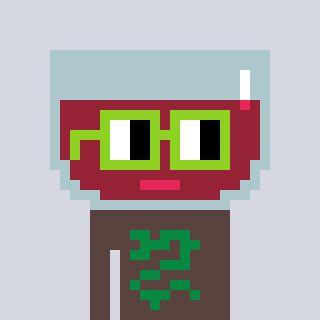
a pixel art character with square light green glasses, a wine-shaped head and a darkbrown-colored body on a cool background